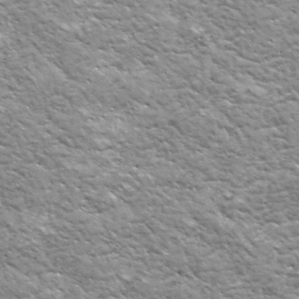
Label: frost